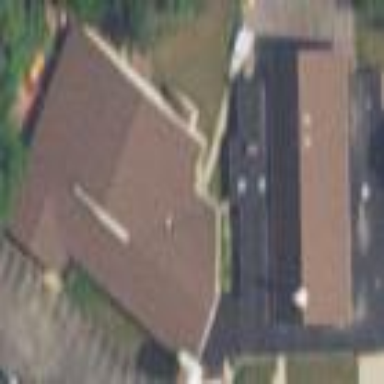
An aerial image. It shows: Beautiful church building.